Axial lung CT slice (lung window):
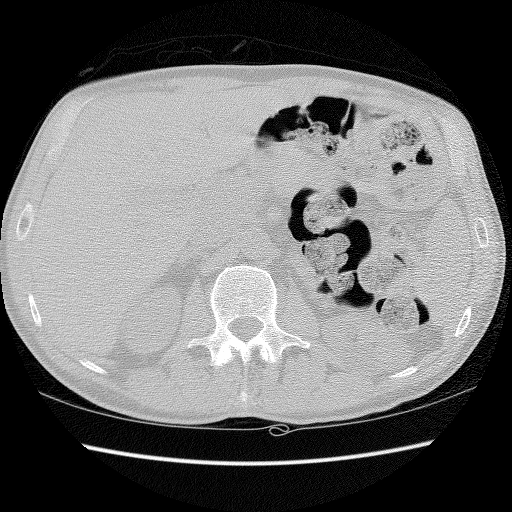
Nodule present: no